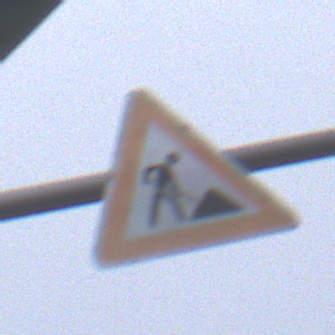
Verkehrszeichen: Arbeitsstelle
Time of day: MorningAfternoon
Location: Outdoor (Suburban)
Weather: Overcast
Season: NotSpecified
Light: Natural